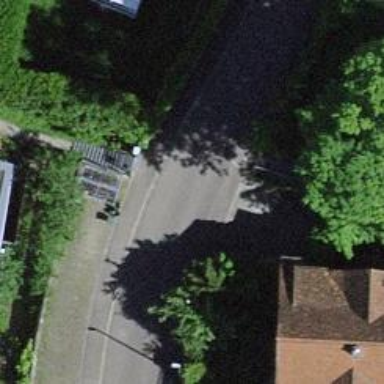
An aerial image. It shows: Road with steps.